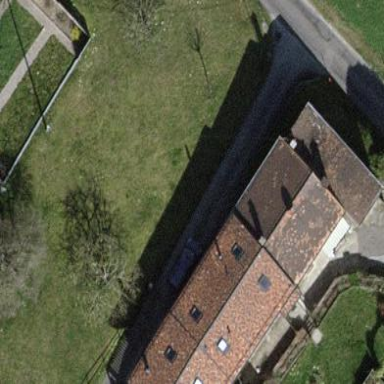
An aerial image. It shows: Simple house.